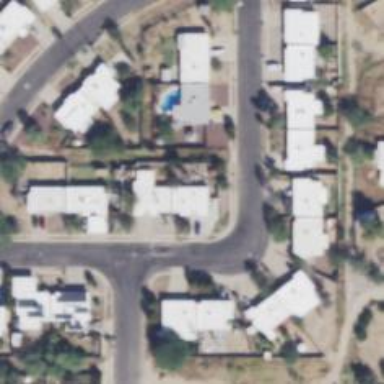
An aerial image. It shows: Alley classified as service road.